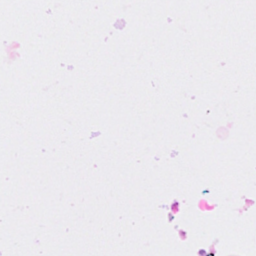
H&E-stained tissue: Breast